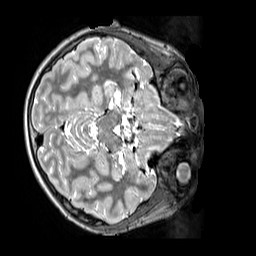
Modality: T2w
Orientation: axial
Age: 10
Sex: male
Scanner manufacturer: siemens
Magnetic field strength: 3 T
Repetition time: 3.2 s
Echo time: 0.408 s